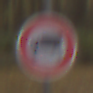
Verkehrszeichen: TatsaechlicheLaenge
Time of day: MorningAfternoon
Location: Outdoor (Nature)
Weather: Overcast
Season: Autumn
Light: Natural